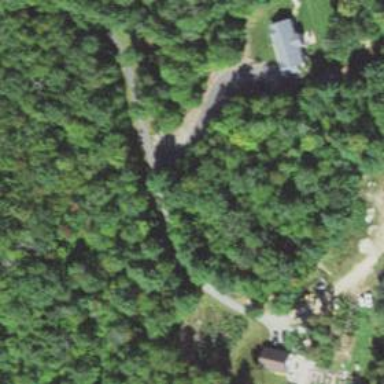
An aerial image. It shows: Residential driveway designated as service road.